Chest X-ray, PA view. Patient: 66 years old, sex F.
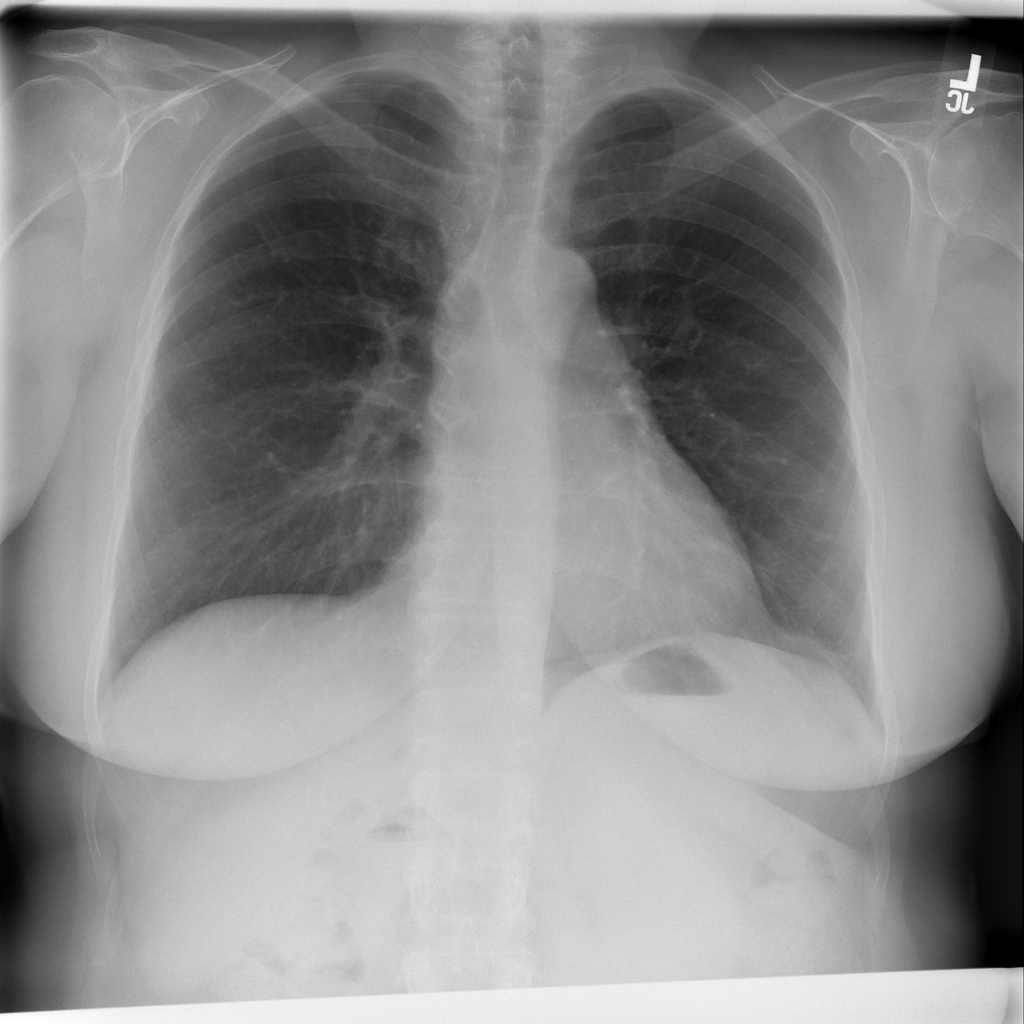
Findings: No Finding